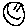
Label: smiley face